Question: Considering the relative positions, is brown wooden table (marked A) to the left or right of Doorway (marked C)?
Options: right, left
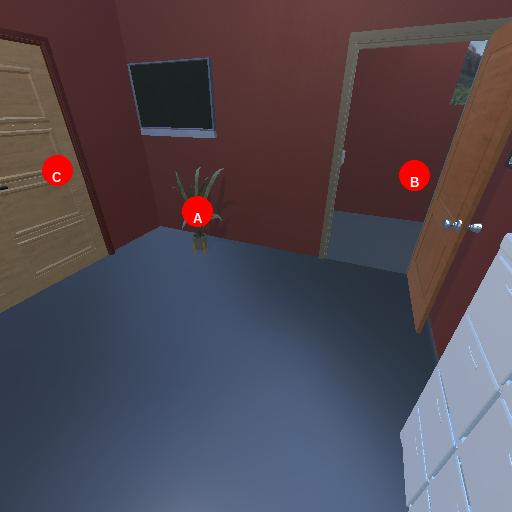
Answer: right